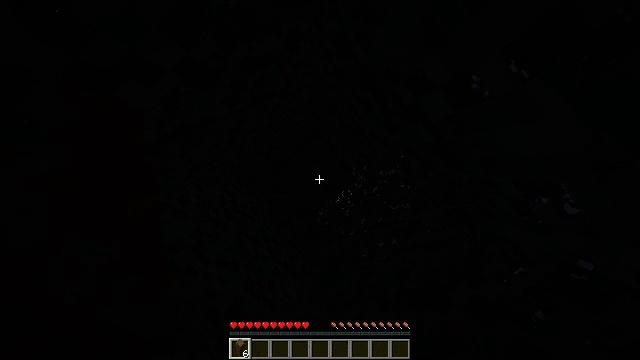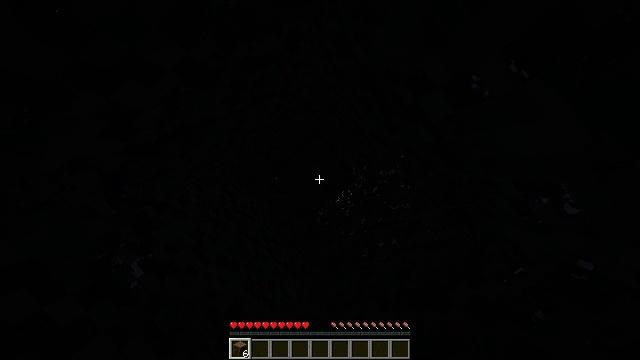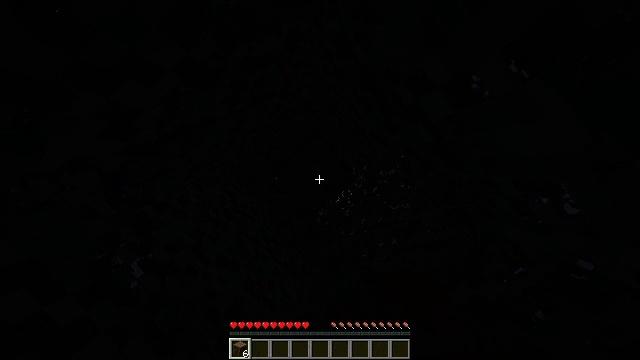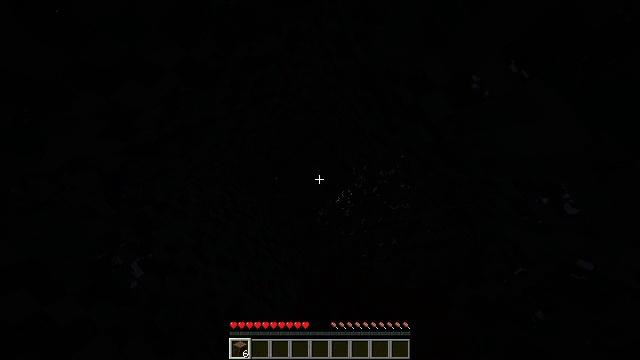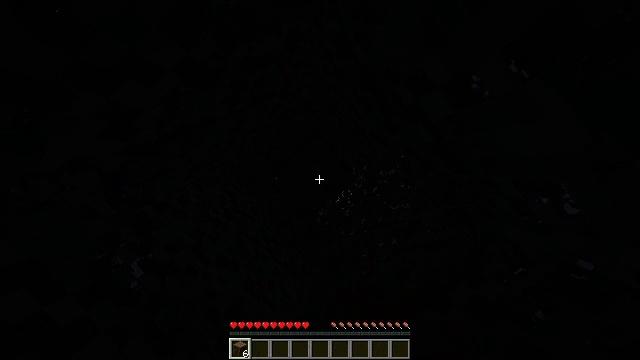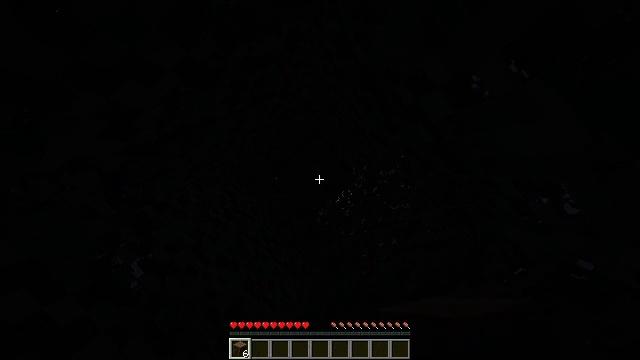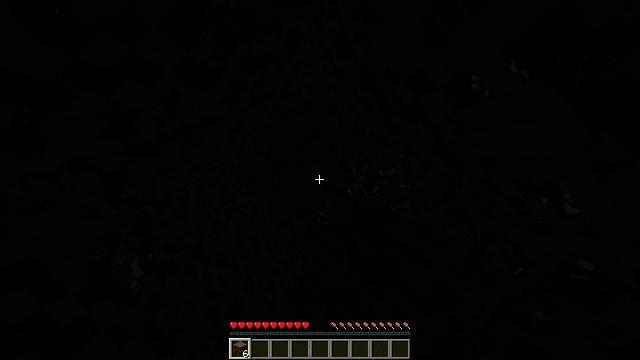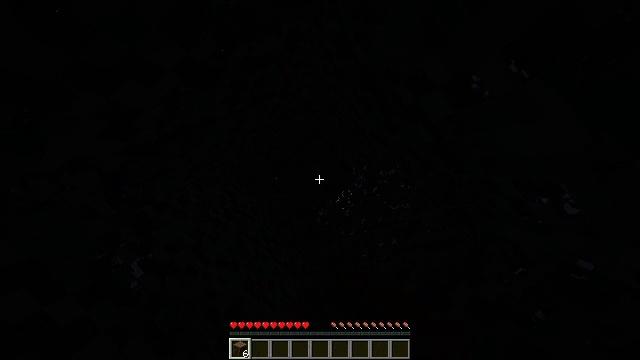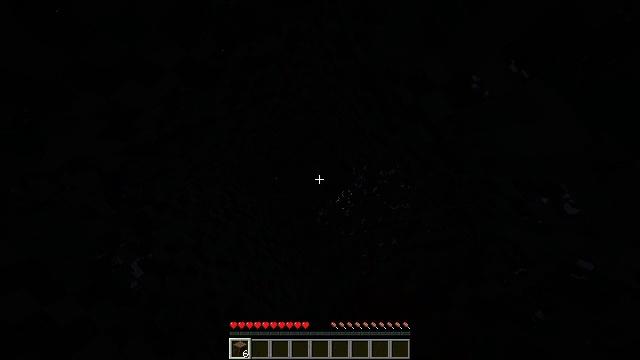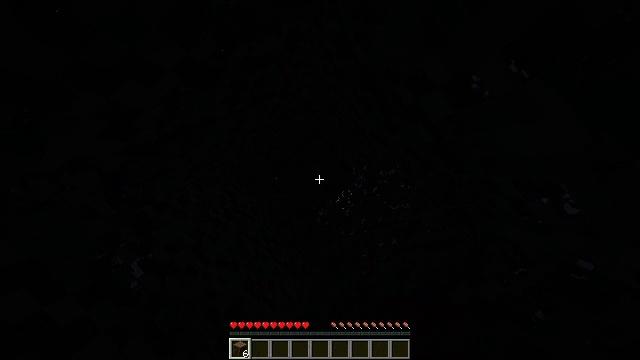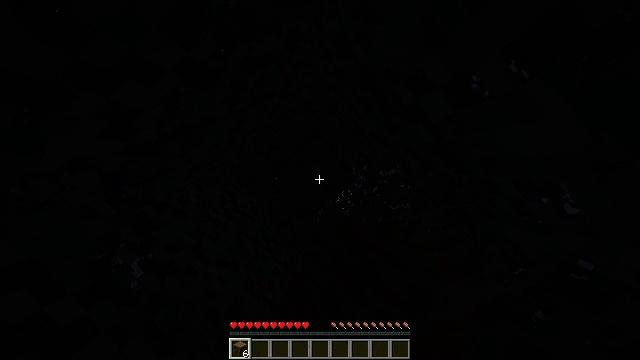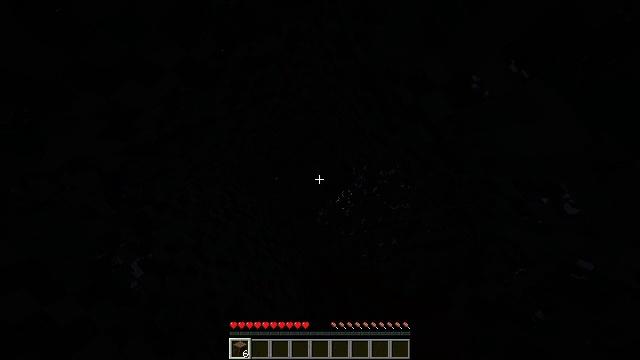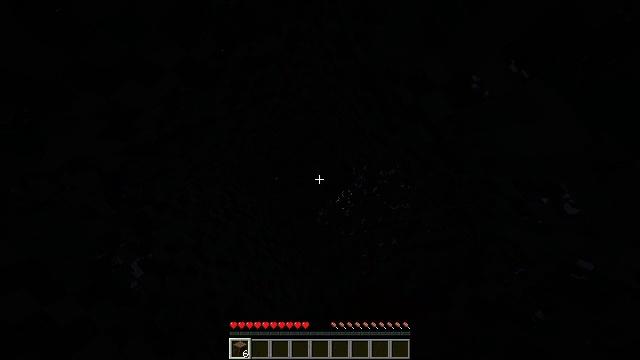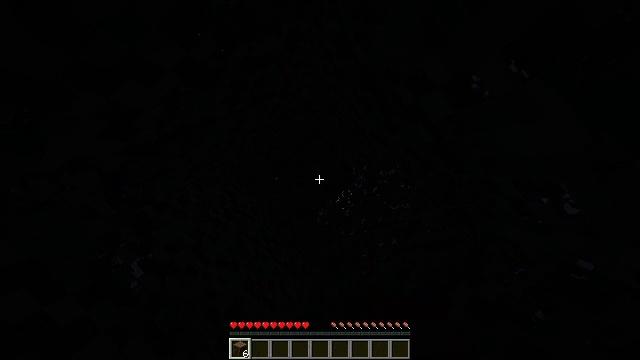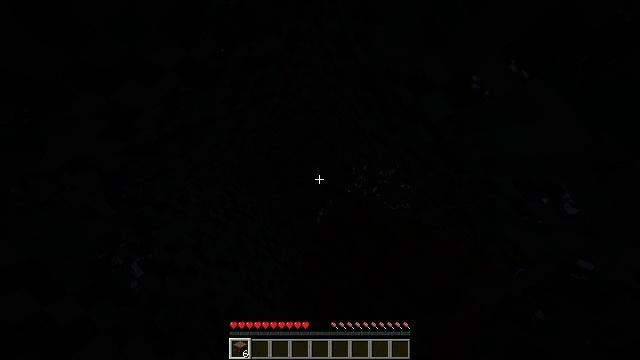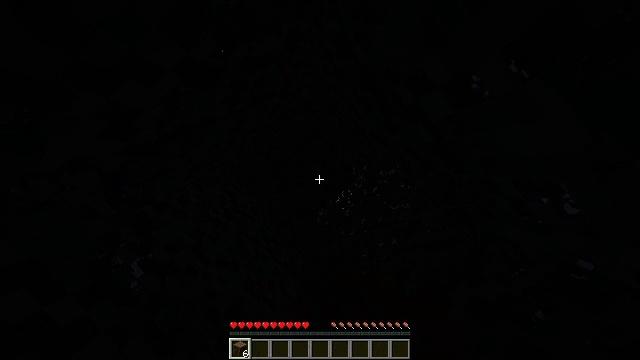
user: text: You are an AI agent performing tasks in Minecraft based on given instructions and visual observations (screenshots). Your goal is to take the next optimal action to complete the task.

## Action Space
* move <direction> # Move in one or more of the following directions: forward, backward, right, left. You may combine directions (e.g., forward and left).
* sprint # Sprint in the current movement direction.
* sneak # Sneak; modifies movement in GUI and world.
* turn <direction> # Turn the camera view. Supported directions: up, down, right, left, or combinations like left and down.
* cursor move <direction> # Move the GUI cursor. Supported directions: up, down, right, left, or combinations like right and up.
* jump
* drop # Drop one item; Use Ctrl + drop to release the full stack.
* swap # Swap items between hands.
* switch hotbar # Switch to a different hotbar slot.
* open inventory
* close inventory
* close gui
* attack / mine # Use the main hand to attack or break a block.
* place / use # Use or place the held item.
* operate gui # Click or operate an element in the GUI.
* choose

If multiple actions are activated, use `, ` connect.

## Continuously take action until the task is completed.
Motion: motion action
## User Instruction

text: Gather spruce log by chopping the tree.
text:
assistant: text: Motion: attack / mine
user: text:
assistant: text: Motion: attack / mine
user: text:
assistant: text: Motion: attack / mine
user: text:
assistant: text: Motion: attack / mine
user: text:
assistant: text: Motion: attack / mine
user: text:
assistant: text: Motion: attack / mine
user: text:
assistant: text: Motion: attack / mine
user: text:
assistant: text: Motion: attack / mine
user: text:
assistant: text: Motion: attack / mine
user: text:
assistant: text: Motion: attack / mine
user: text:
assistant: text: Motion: attack / mine
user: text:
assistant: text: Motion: attack / mine
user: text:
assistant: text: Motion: attack / mine
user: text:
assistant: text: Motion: attack / mine
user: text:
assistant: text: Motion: attack / mine
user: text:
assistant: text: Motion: attack / mine
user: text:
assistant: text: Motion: attack / mine
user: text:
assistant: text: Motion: attack / mine
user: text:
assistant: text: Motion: attack / mine
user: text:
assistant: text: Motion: attack / mine
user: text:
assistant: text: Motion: attack / mine
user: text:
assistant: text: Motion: attack / mine
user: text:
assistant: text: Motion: attack / mine
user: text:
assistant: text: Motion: attack / mine
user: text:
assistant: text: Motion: attack / mine
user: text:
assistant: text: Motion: attack / mine
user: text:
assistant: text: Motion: attack / mine
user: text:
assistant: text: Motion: attack / mine
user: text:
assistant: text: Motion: attack / mine
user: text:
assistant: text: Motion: attack / mine